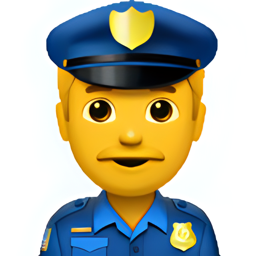
Name: male police officer
Emoji: 👮‍♂️
Group: People & Body
Sub-group: person-role